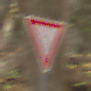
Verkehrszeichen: VorfahrtGewaehren
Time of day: MorningAfternoon
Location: Outdoor (Nature)
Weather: Overcast
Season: Autumn
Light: Natural